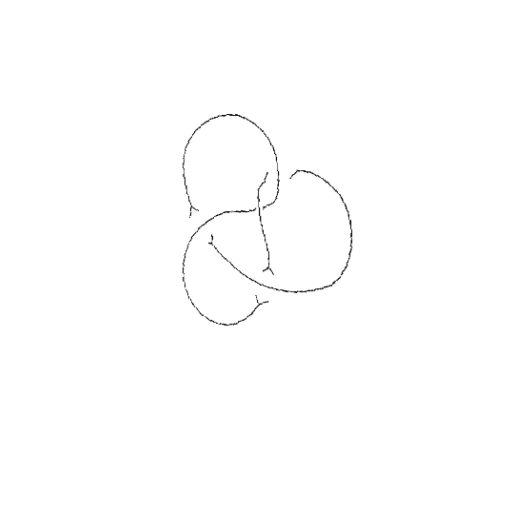
Crossing number: 4